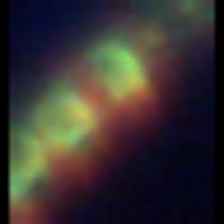
Taxon: Chaetoceros
Group: Diatoms